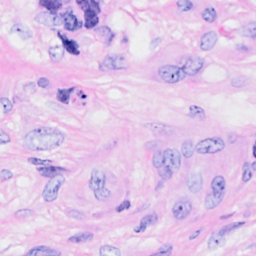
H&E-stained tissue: Breast